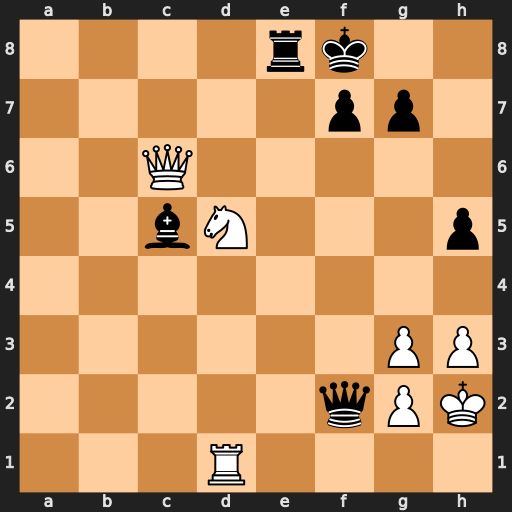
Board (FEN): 4rk2/5pp1/2Q5/2bN3p/8/6PP/5qPK/3R4
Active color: w
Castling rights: -
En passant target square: -
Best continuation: Nc7 Rb8 Na6